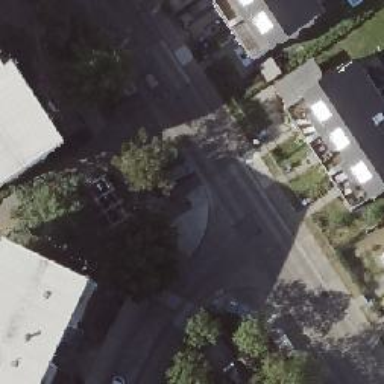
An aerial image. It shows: Concrete sidewalk that functions as footway.